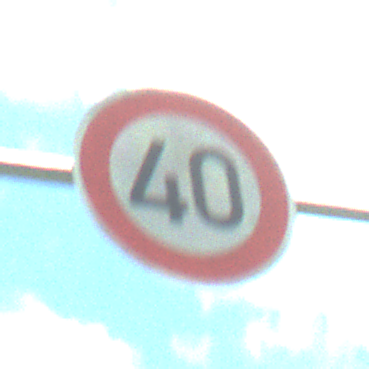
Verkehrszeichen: Geschwindigkeit40
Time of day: Midday
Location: Outdoor (Nature)
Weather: PartlyCloudy
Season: NotSpecified
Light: Natural